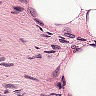
Metastatic tissue present: no